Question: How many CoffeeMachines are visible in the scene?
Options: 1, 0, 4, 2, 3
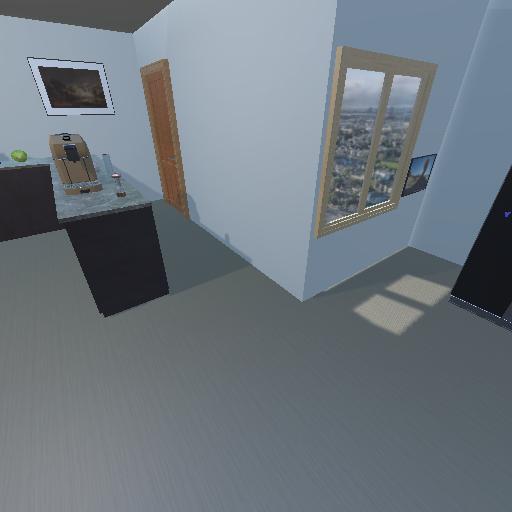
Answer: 1